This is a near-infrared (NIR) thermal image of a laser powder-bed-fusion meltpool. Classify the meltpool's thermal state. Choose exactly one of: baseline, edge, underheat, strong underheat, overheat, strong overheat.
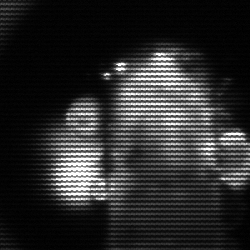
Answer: strong underheat